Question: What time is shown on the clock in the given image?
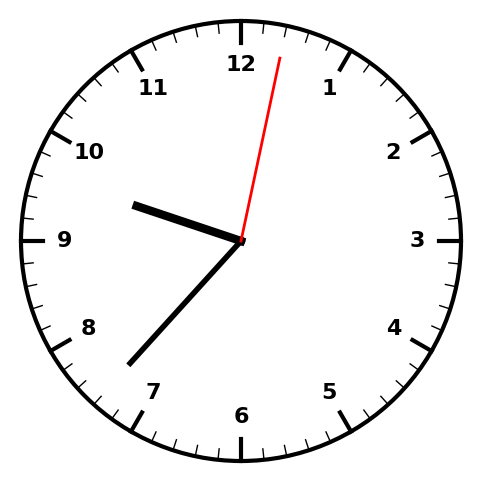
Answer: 09:37:02